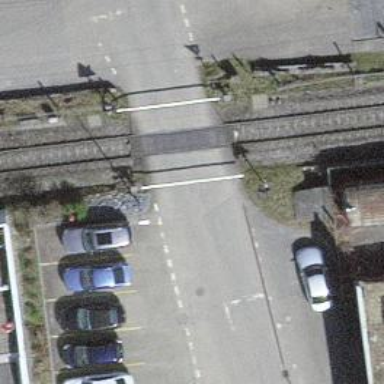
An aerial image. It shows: Single railway track with electrified contact line.